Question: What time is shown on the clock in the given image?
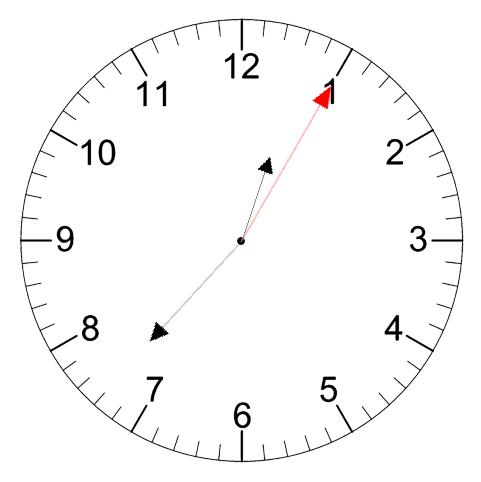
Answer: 12:37:05